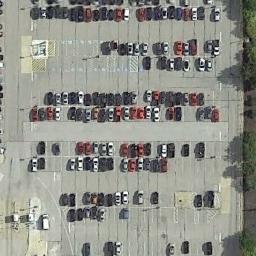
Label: parking_lot